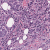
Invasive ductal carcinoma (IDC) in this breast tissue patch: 1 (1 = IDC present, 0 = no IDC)